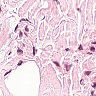
Metastatic tissue present: no